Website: lowes
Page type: payment
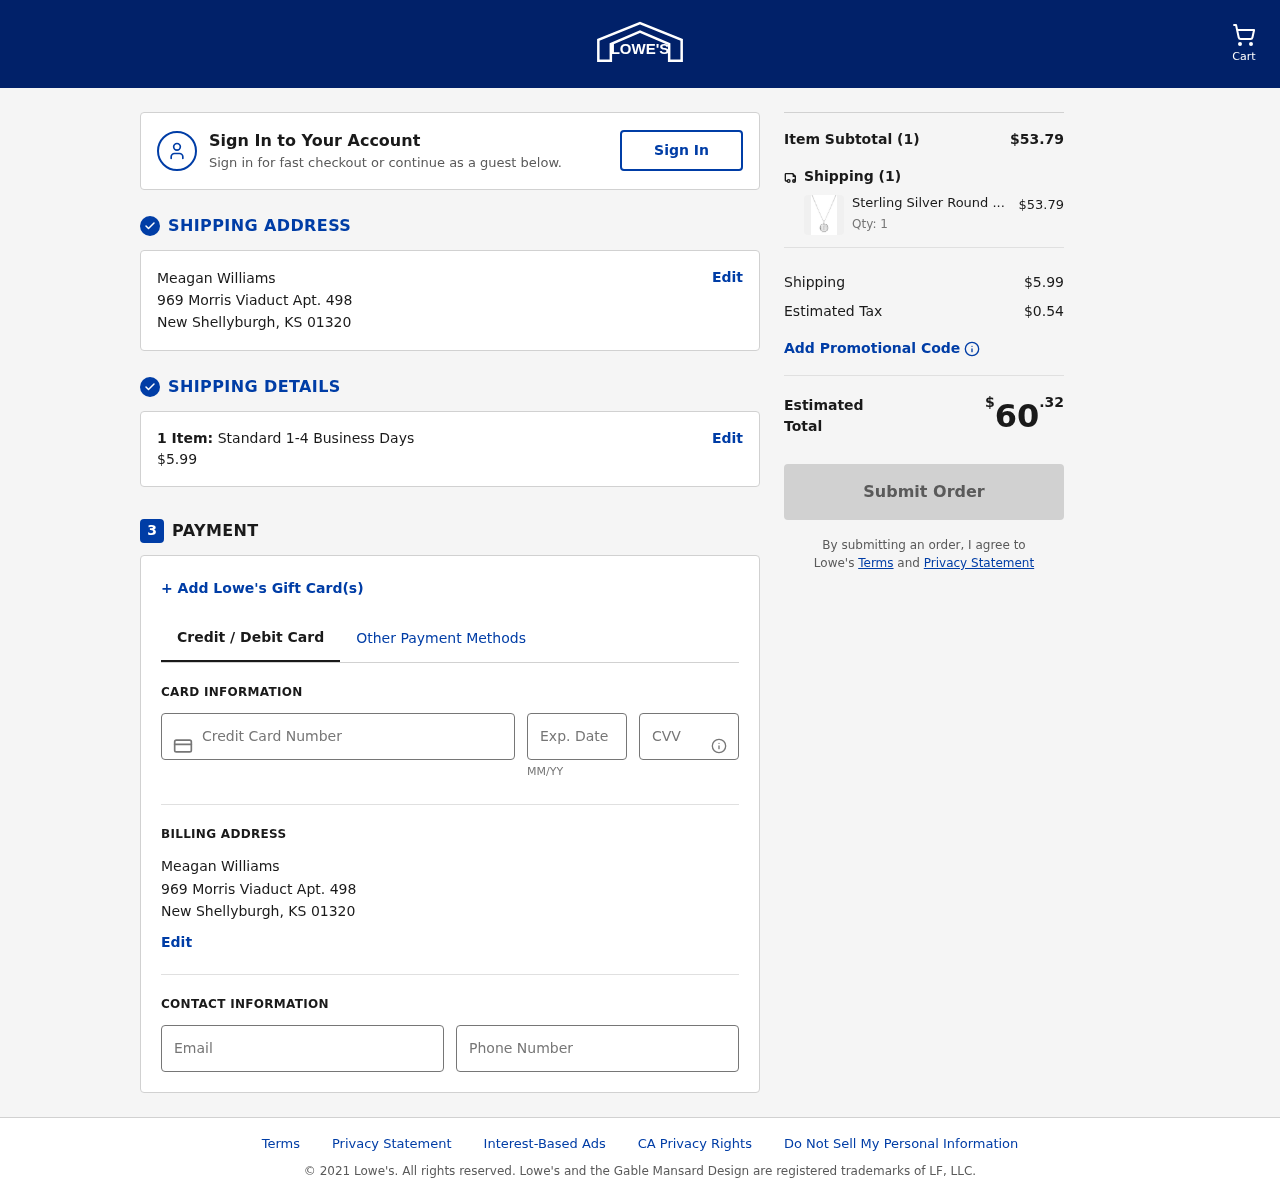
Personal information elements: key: PII_CARD_CVV
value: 267
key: PII_CARD_EXPIRY
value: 07/30
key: PII_CARD_NUMBER
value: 4432 0105 6897 9289
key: PII_CITY
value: New Shellyburgh
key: PII_EMAIL
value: mwilliams@gmail.com
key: PII_FULLNAME
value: Meagan Williams
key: PII_PHONE
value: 7299885144
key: PII_POSTCODE
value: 01320
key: PII_STATE_ABBR
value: KS
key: PII_STREET
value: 969 Morris Viaduct Apt. 498
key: PII_FULLNAME2
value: Meagan Williams
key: PII_STREET2
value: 969 Morris Viaduct Apt. 498
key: PII_CITY2
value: New Shellyburgh
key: PII_STATE_ABBR2
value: KS
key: PII_POSTCODE2
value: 01320
Product elements: key: PRODUCT1_NAME
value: Sterling Silver Round Disc Initial "I" Pendant Necklace, 18.64"
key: PRODUCT1_PRICE
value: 53.79
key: PRODUCT1_QUANTITY
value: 1
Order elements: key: ORDER_NUM_ITEMS
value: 1
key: ORDER_SHIPPING_COST
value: $5.99
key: ORDER_NUM_ITEMS2
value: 1
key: ORDER_SUBTOTAL
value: $53.79
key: ORDER_NUM_ITEMS3
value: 1
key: ORDER_SHIPPING_COST2
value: $5.99
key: ORDER_TAX
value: $0.54
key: ORDER_TOTAL
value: $60.32